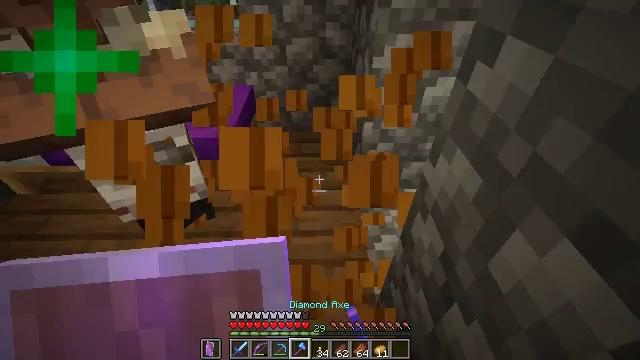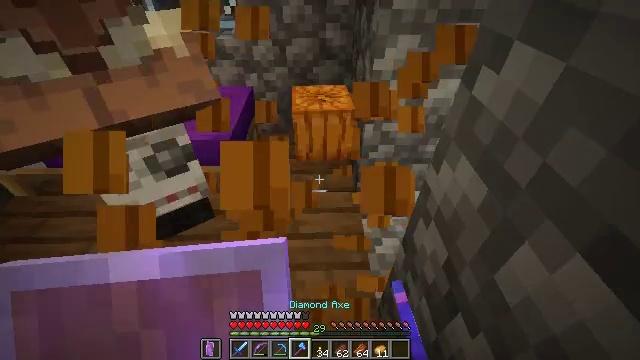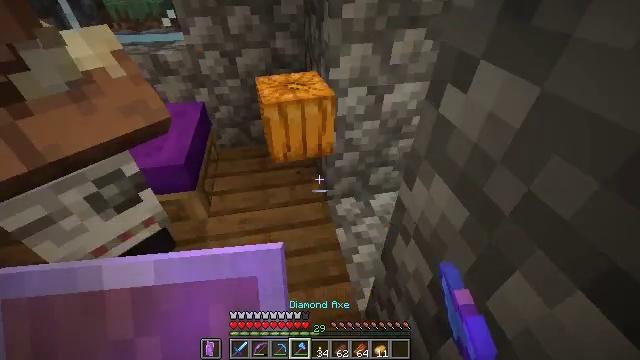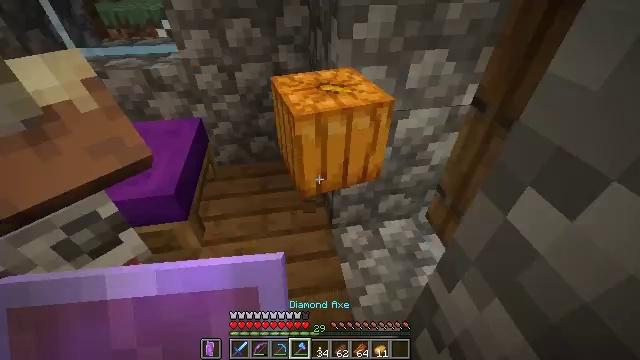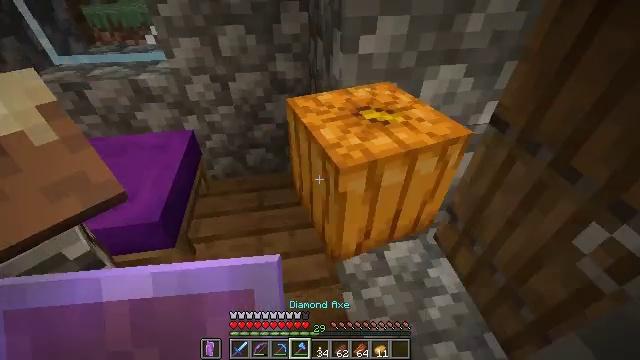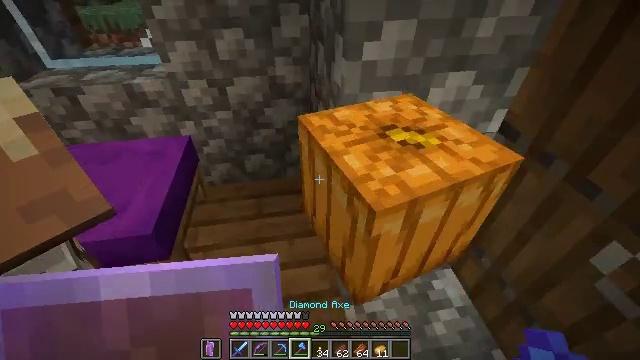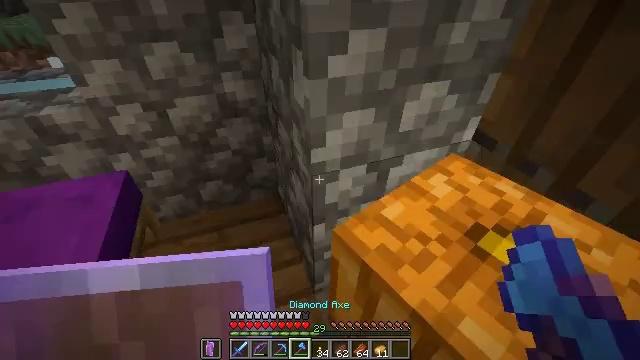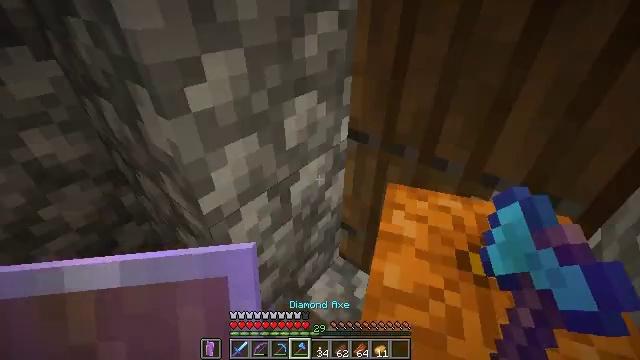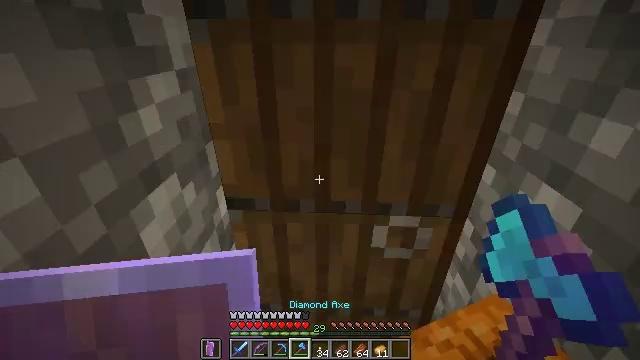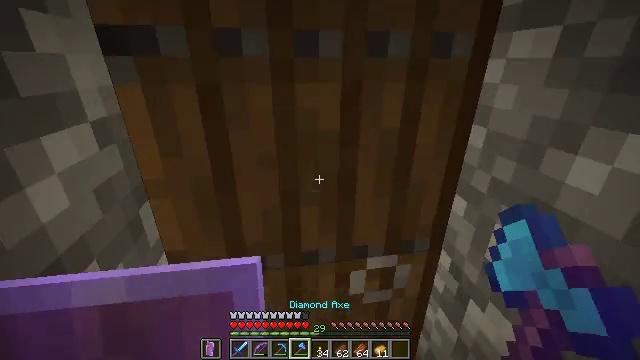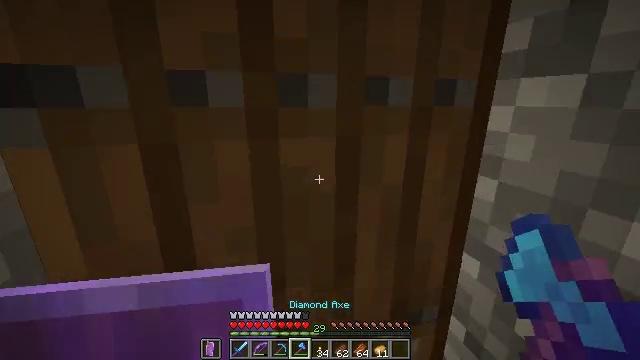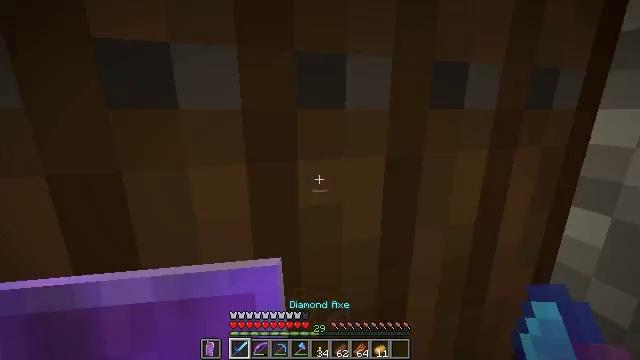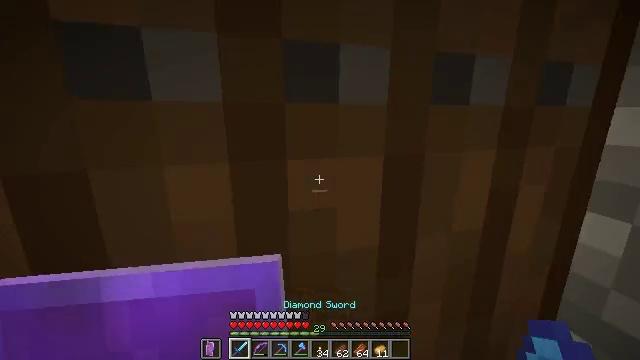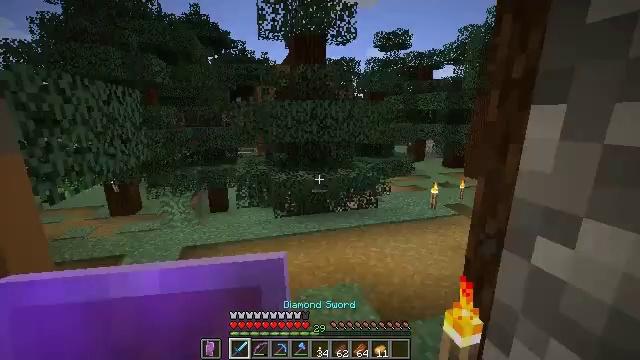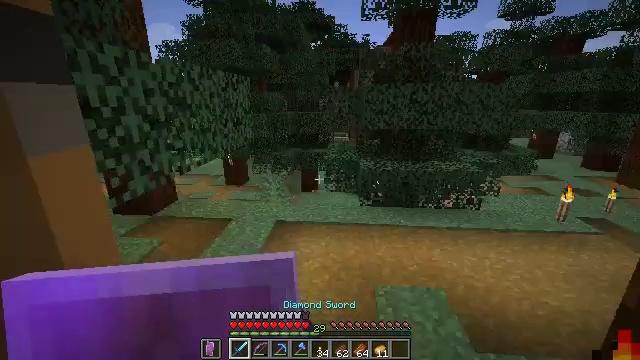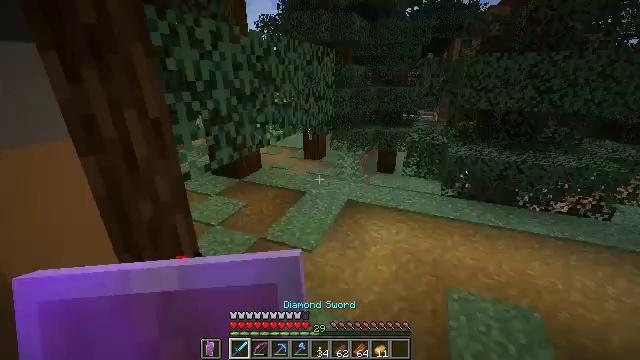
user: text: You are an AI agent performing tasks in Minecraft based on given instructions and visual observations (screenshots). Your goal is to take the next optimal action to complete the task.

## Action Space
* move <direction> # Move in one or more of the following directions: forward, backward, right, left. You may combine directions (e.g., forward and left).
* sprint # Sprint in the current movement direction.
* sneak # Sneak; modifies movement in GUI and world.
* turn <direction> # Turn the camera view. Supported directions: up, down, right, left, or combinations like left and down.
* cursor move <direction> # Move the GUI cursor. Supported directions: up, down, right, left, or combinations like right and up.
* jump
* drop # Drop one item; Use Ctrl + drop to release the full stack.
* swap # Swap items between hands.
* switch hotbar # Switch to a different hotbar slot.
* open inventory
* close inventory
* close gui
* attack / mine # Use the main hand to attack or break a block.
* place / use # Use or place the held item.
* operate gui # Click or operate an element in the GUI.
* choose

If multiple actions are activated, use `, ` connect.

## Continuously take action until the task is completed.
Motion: motion action
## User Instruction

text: Mine the sugar cane near rivers.
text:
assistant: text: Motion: move forward
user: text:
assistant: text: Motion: move forward, turn right
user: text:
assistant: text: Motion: move forward, turn left
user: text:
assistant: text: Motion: move forward
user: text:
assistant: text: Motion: move forward
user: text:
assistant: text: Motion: move forward, turn right
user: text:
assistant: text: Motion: move forward, turn right and up
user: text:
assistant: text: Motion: move forward, turn right and up
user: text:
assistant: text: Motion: move forward, turn right and up
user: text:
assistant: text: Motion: move forward, turn right and up
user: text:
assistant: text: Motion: move forward, turn up, switch to hotbar 1
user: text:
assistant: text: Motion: move forward, switch to hotbar 1
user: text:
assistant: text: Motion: move forward, turn left, use / place
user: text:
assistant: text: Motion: move forward, turn left and down, use / place
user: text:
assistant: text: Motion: move forward, turn left and down
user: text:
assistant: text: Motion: move forward and move right, turn left
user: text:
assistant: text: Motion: move forward and move right, turn left
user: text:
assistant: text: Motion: move forward and move right, turn left and up
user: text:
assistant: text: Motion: move right, turn left and up
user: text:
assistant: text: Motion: move back and move right, turn left and down
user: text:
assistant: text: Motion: move back, turn left and up
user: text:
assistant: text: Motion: move back
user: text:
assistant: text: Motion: turn right
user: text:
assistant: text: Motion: turn left and up
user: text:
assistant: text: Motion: move back, turn left and up
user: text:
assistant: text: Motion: move back, turn left and up
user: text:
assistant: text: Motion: move back, turn left and up
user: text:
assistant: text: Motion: move back, use / place
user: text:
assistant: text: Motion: use / place
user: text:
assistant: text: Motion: no_op